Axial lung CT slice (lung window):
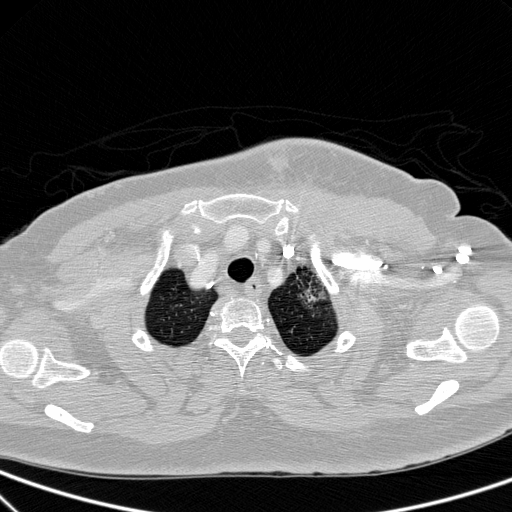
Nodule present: no